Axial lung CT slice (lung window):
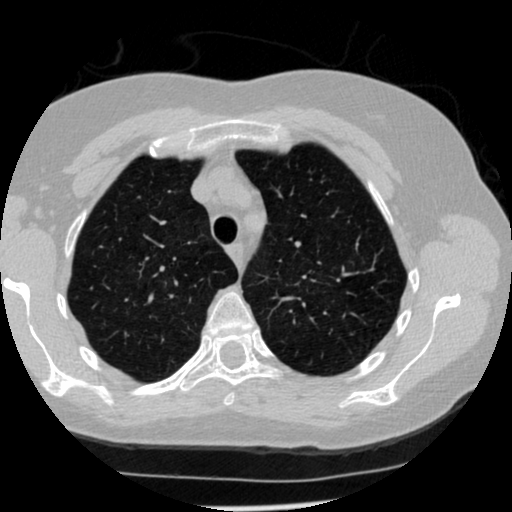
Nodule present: no